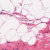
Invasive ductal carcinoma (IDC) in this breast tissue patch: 0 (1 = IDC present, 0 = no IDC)